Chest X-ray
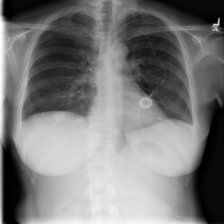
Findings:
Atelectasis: negative
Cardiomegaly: negative
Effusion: negative
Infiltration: negative
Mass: negative
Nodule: negative
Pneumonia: negative
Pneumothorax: negative
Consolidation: negative
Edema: negative
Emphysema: negative
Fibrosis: negative
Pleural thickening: negative
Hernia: negative